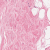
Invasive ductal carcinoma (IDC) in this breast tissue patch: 0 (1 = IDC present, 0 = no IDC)